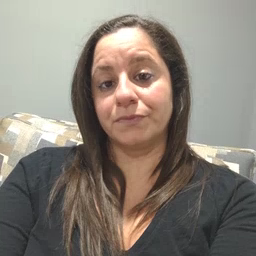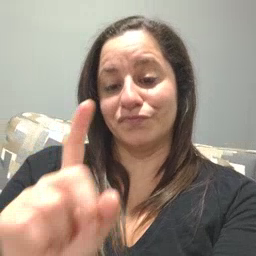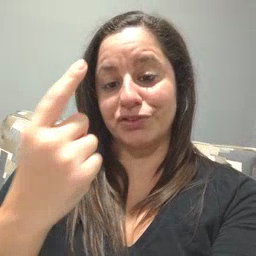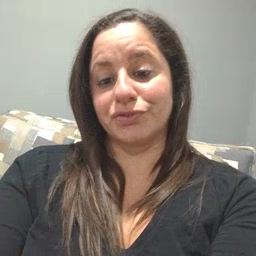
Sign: first